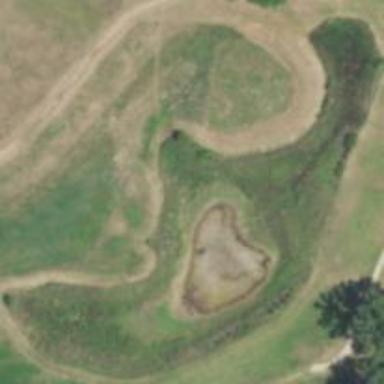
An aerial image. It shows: Water hazard on golf course.